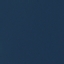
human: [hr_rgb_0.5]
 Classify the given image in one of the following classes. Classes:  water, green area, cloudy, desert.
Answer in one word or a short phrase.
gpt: water